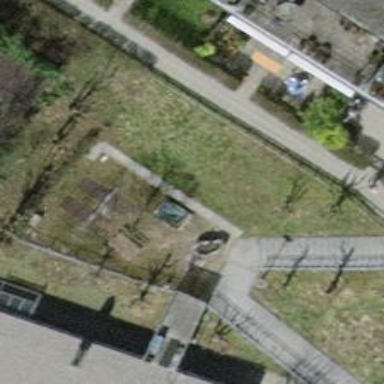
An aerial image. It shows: Watering place.